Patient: sex M, age 66
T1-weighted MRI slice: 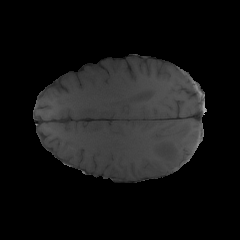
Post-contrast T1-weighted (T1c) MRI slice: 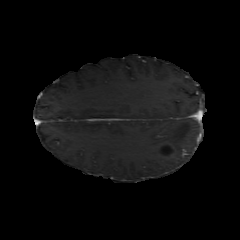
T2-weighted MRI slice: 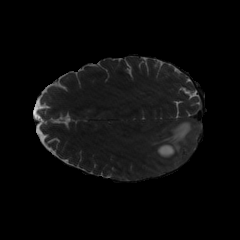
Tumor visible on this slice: yes
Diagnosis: Glioblastoma, IDH-wildtype
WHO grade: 4